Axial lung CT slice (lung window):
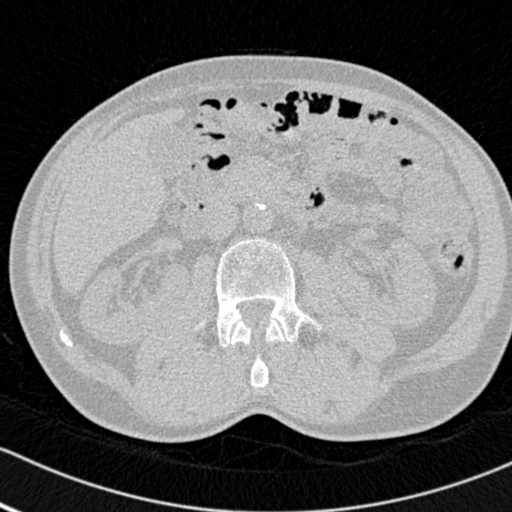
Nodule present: no